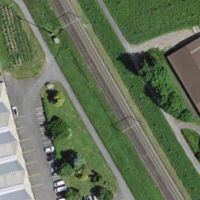
EUNIS habitat code: 52
Species observed at this site:
Plantago major